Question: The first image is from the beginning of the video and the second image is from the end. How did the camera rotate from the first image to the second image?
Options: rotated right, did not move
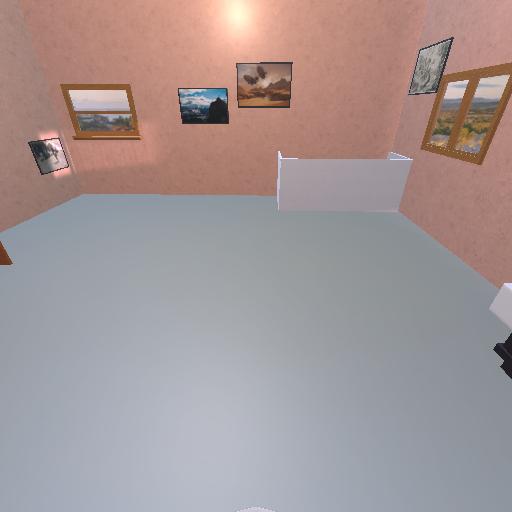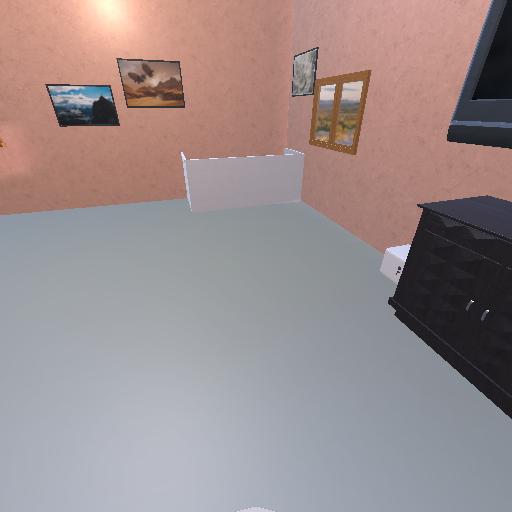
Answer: rotated right